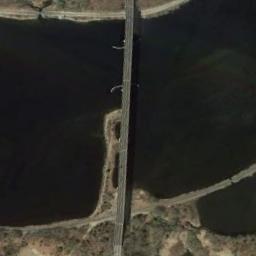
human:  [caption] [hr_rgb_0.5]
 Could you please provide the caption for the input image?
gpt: A bridge built on a dark green river and the vacant lot on both sides of the river .

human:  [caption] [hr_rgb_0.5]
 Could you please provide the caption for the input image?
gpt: A slender straight bridge connecting the land on both sides of the deep blue river .

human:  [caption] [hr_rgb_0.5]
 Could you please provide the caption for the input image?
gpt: A bridge is over the river between the bare land .

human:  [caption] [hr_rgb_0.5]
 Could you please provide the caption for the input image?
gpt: Most of the area the bridge crosses is forest .

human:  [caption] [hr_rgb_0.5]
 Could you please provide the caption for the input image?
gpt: Many trees are around the bridge .